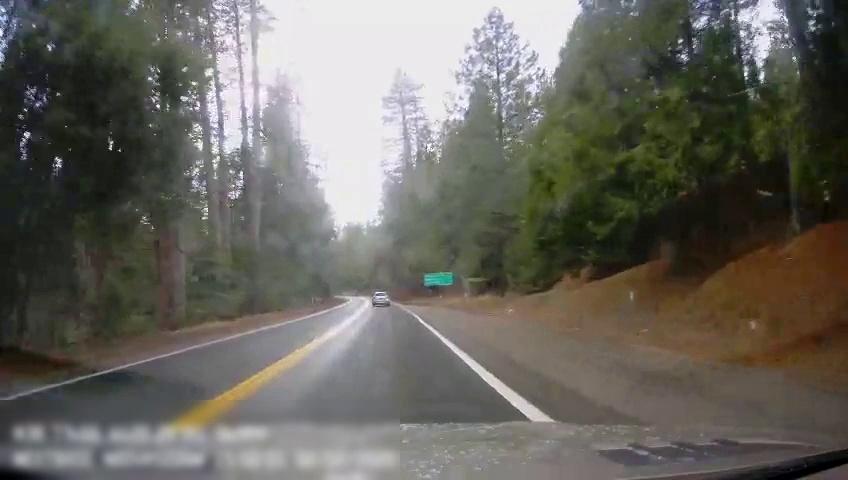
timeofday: Day
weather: Sunny
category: Drivable Space
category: Vehicles | SUV
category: Lanes | Current Lane
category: Lanes | Current Lane
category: Lanes | Opposite Lane
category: Lanes | Opposite Lane
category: Traffic | Signs